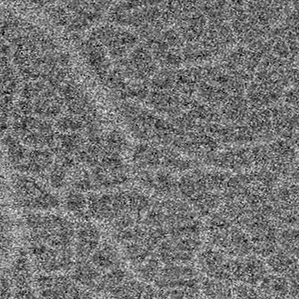
Label: frost